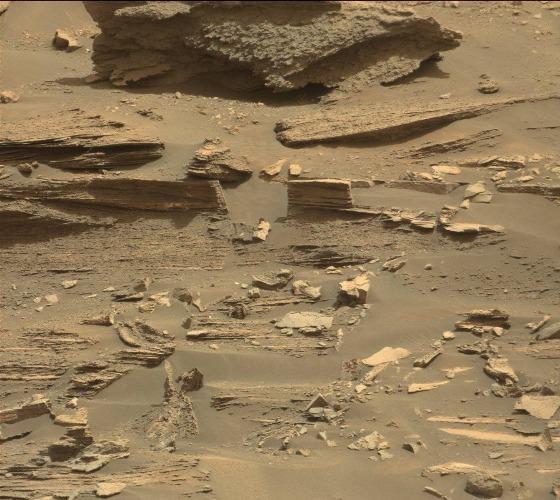
Terrain classes present: Bedrock, Gravel / Sand / Soil, Rock, Shadow